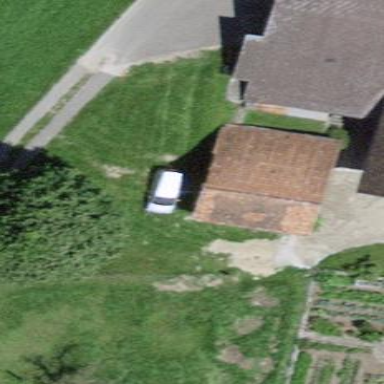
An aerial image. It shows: Barn.